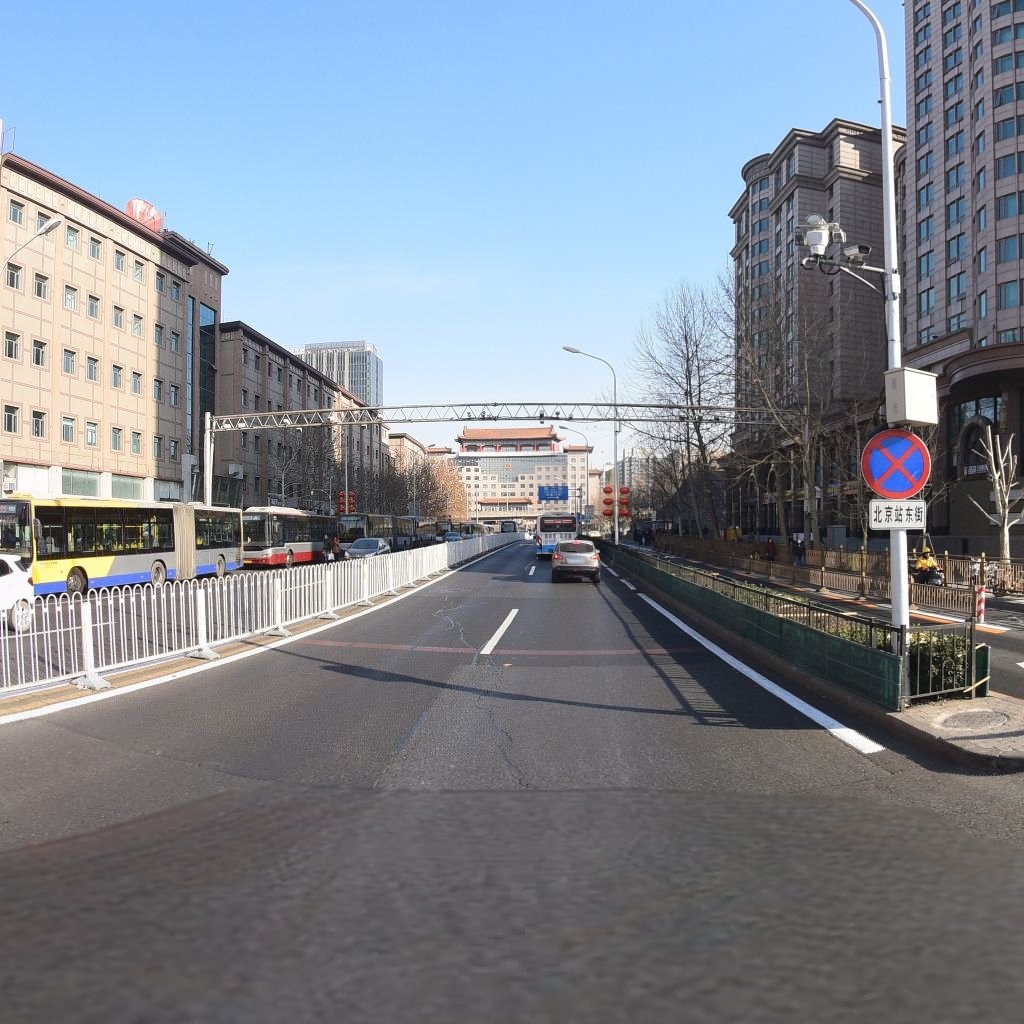
Region: Dongcheng
Road damage annotations: longitudinal patch, longitudinal crack, manhole cover, transverse crack, longitudinal crack, transverse crack